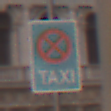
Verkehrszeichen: Taxenstand
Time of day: SunriseSunset
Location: Outdoor (Urban)
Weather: Clear
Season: NotSpecified
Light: Natural